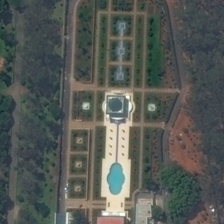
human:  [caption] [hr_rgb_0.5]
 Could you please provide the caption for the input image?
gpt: many green trees are around a square with a pond .

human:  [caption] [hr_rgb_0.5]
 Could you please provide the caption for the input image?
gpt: many green trees are around a square with a pond .

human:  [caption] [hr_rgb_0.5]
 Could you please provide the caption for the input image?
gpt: many green trees are around a square with a pond .

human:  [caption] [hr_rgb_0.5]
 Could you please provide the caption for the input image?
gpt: many green trees are around a square with a pond .

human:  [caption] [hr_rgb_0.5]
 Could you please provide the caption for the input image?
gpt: many green trees are around a square with a pond .